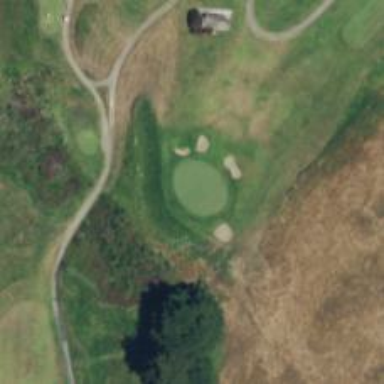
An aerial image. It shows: View of golf hole.